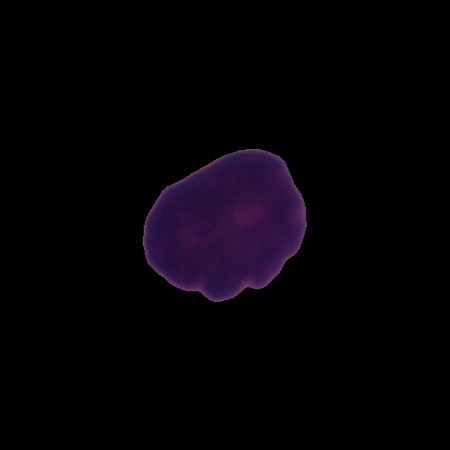
Label: healthy